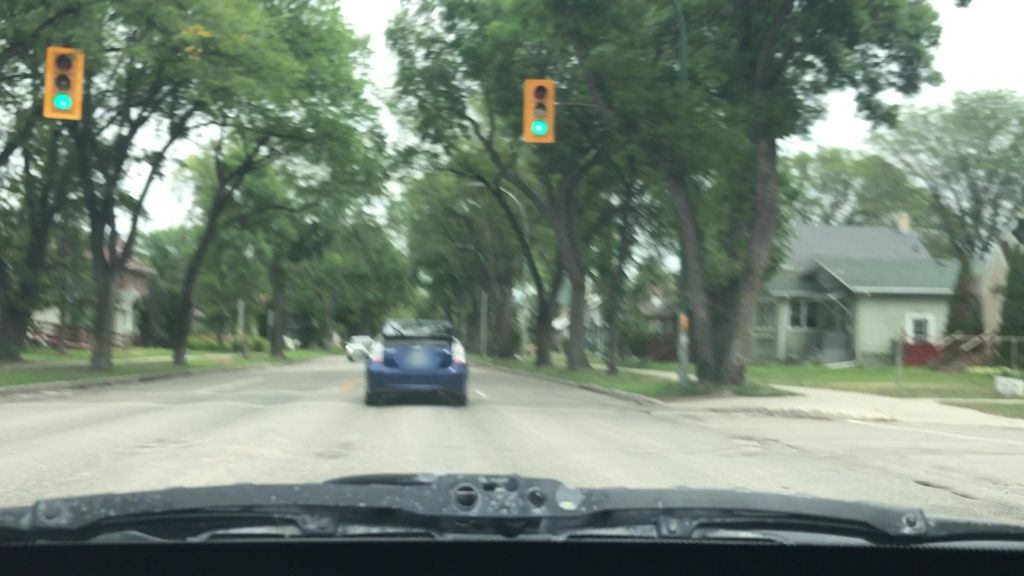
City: winnipeg